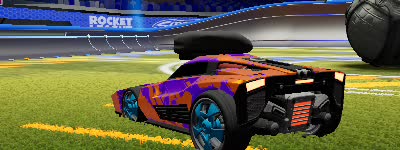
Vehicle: breakout